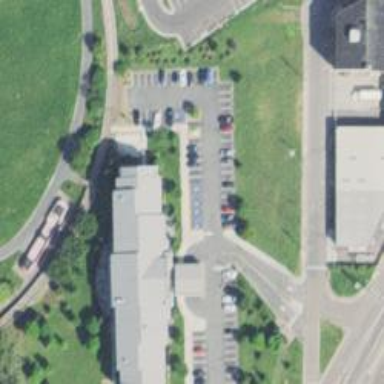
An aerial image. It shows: Parking area with surface.